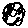
Label: cloud